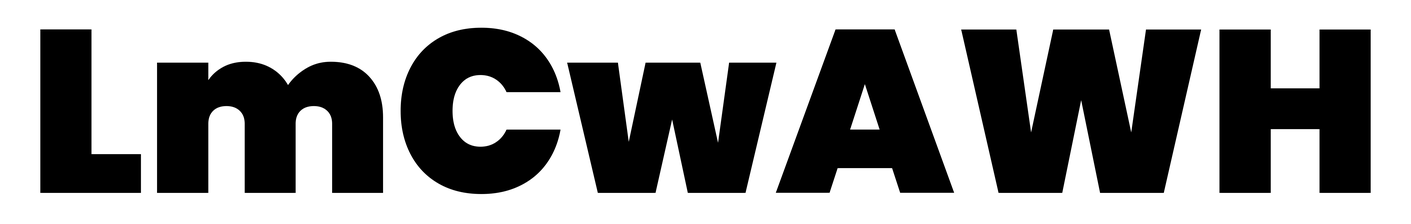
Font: Poppins-Black